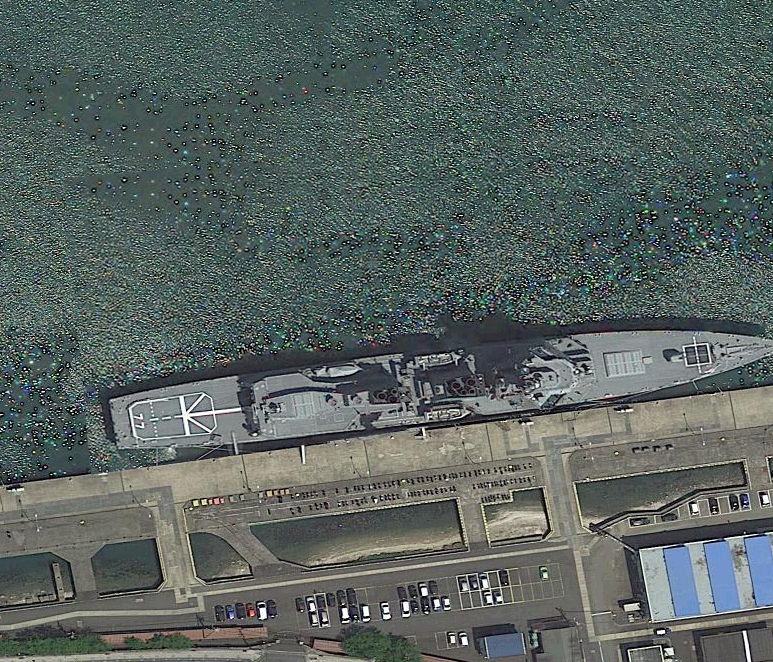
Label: Atago-class_destroyer